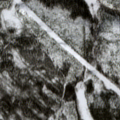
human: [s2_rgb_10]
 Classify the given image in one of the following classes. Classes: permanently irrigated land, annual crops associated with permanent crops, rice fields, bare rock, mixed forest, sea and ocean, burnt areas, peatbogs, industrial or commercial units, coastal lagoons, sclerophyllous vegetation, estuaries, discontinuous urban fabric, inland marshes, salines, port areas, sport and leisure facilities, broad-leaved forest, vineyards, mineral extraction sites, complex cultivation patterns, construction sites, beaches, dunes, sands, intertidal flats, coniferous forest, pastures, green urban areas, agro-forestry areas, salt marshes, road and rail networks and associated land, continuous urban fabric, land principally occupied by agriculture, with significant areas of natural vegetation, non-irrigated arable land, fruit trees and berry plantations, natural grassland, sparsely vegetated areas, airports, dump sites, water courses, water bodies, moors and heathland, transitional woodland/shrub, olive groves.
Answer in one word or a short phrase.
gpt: coniferous forest, transitional woodland/shrub